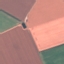
Land use / land cover class: AnnualCrop